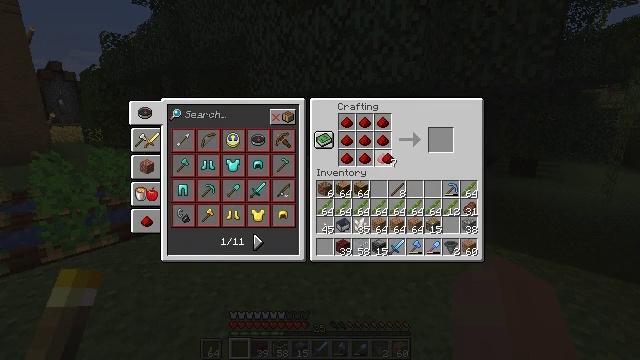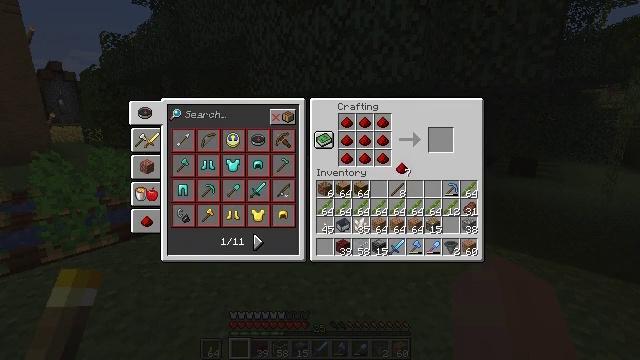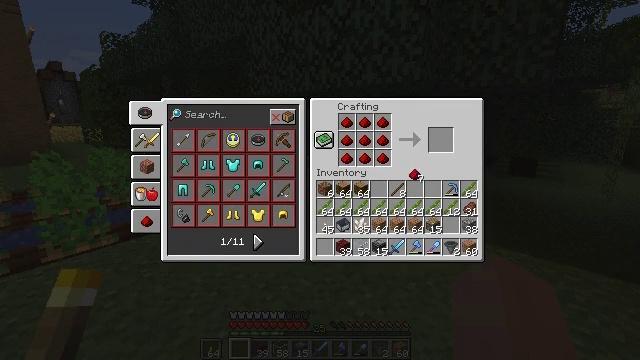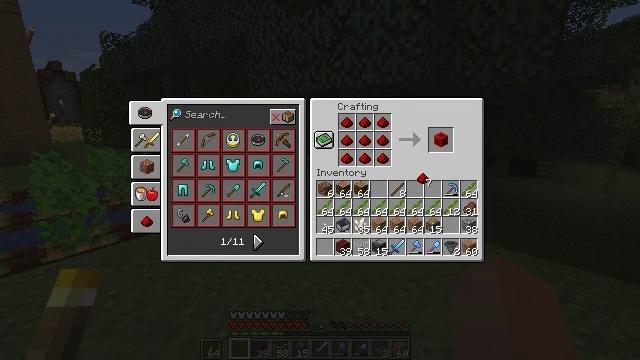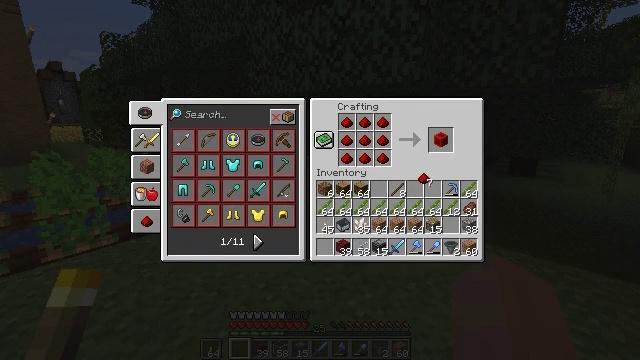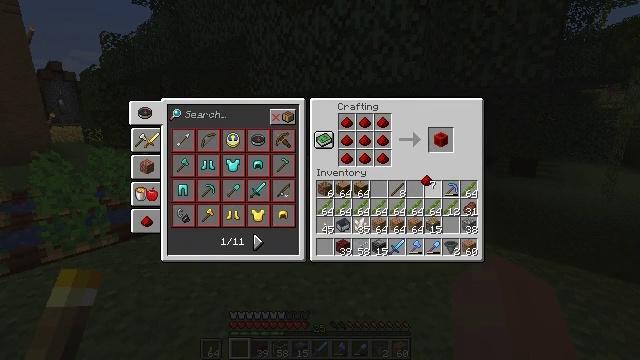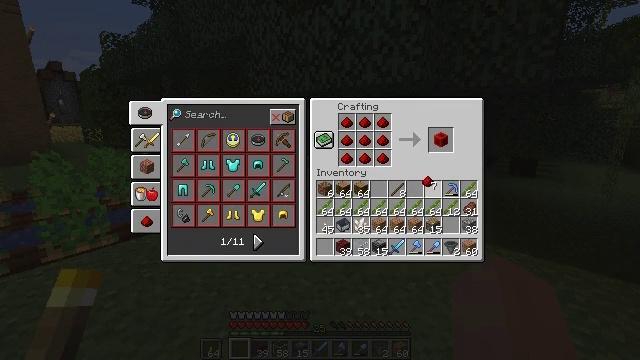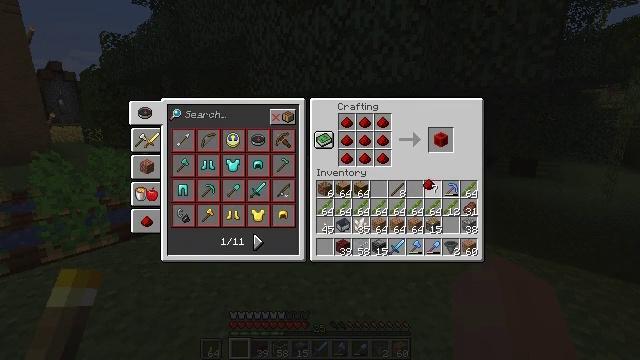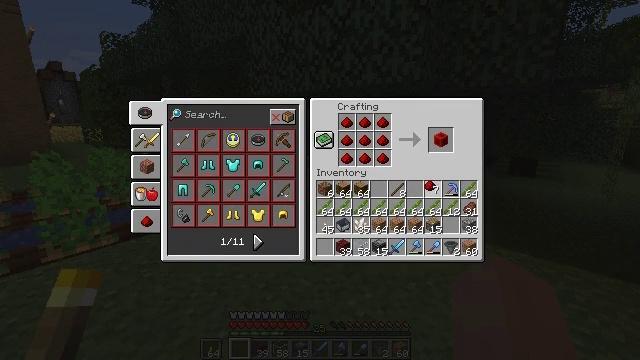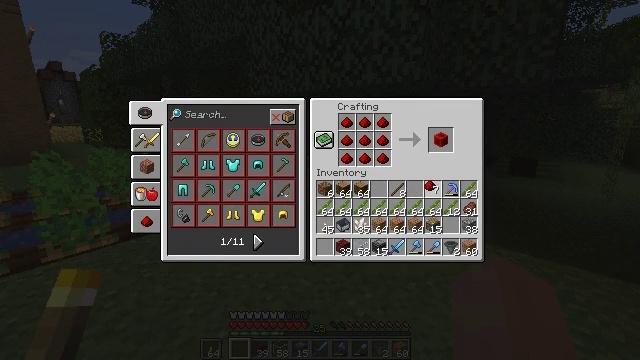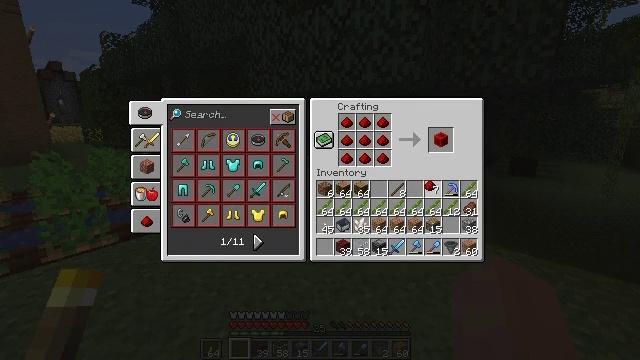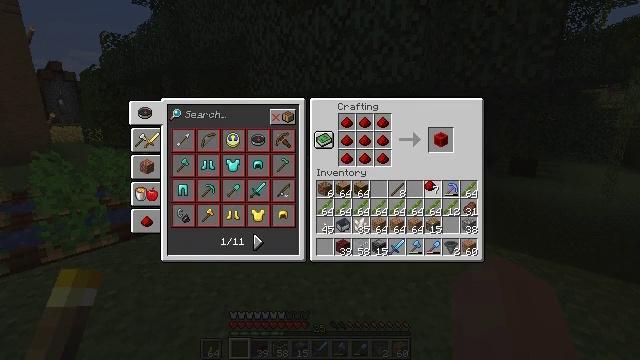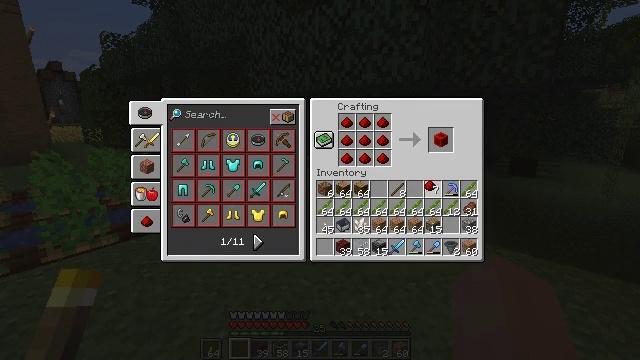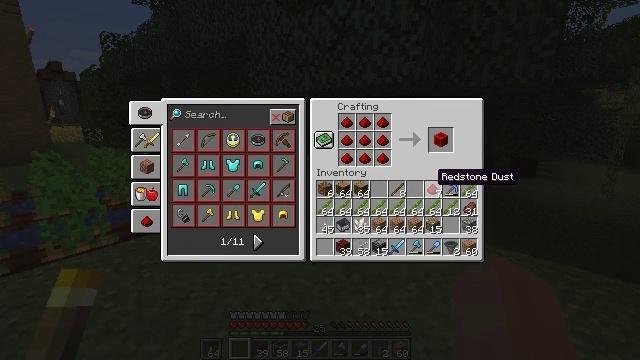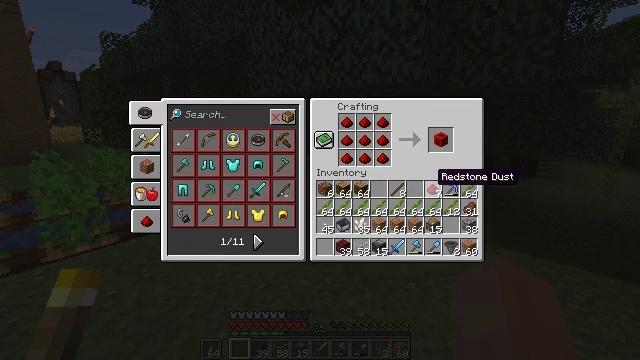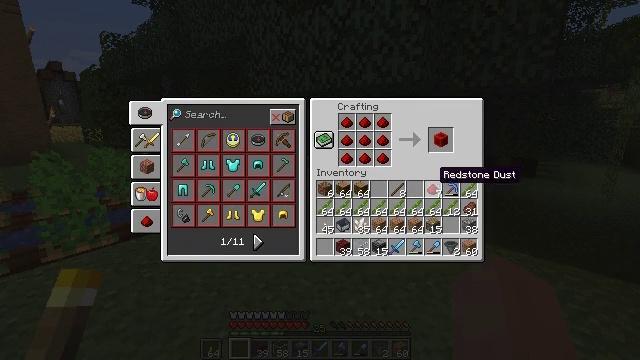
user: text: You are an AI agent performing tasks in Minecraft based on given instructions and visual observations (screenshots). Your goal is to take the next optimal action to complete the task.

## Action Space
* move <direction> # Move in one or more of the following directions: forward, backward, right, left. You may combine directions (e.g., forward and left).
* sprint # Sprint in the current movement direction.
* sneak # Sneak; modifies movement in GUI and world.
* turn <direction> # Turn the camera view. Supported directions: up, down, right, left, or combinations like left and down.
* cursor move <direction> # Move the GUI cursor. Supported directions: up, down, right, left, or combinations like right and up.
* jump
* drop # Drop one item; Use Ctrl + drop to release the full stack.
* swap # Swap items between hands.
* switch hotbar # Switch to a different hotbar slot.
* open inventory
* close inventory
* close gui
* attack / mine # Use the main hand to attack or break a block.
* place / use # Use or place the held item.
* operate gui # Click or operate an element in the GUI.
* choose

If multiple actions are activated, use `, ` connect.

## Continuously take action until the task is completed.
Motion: motion action
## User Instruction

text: Combine redstone dust in a grid to create a redstone block.
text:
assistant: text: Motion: cursor move right and down
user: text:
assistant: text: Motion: cursor move right
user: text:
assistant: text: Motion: cursor move right
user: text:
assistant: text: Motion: no_op
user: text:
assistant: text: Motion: no_op
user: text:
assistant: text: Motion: no_op
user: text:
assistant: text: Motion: no_op
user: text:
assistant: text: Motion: no_op
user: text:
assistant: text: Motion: no_op
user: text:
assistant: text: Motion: operate gui
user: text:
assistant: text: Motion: operate gui
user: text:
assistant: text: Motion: operate gui
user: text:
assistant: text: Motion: no_op
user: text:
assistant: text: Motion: no_op
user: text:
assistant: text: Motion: no_op
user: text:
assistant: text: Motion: cursor move up
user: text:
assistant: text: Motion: cursor move up
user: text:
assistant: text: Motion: sneak
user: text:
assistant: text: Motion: sneak
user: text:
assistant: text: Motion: sneak
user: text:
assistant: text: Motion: sneak
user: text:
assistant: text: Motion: sneak
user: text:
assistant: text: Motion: sneak, operate gui
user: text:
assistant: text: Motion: sneak, operate gui
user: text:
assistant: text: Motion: sneak, operate gui
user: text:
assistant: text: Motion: sneak
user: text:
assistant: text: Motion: sneak
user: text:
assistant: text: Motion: sneak